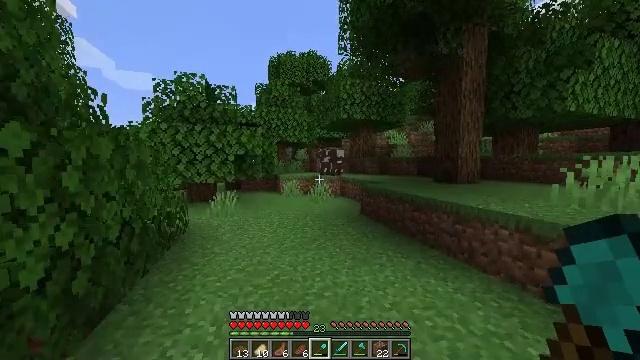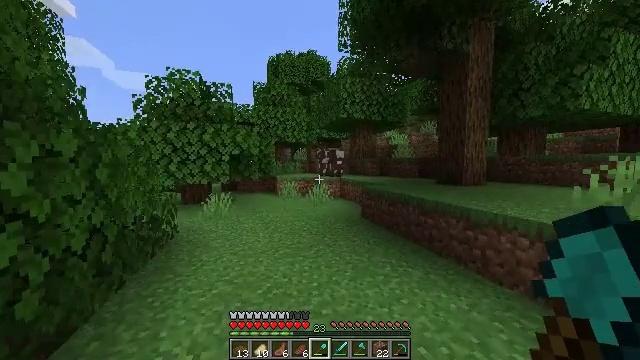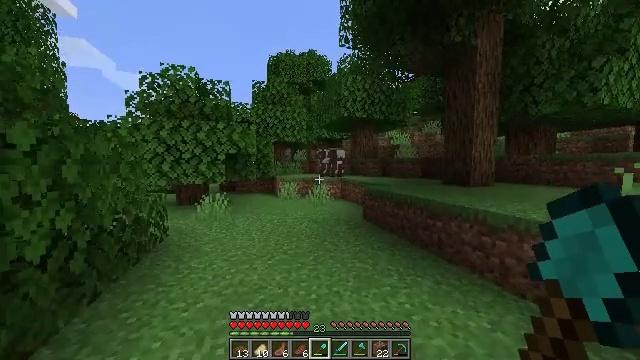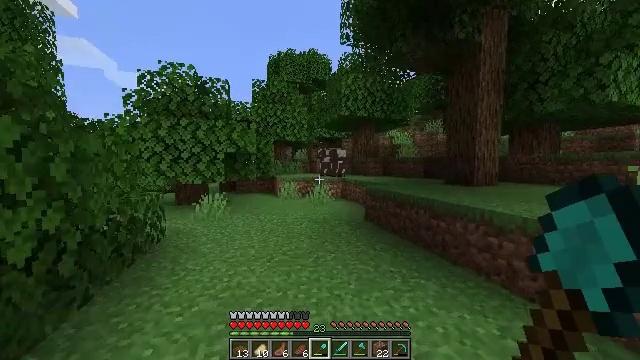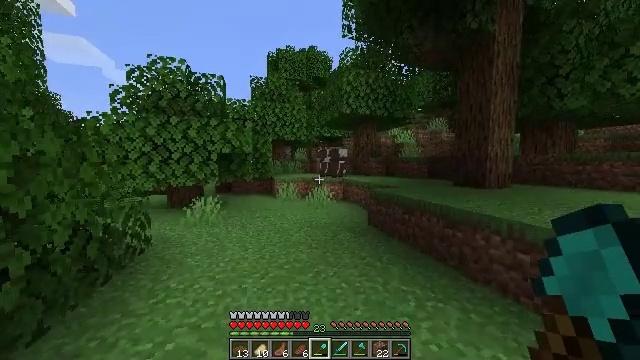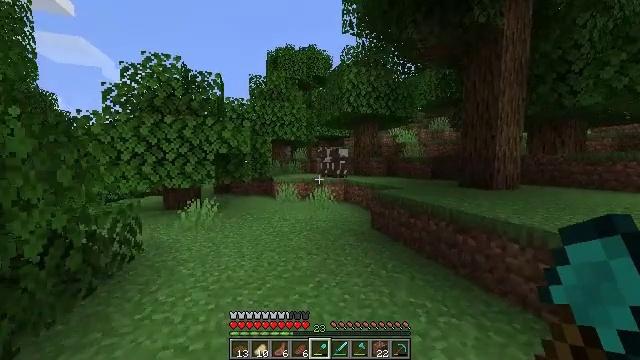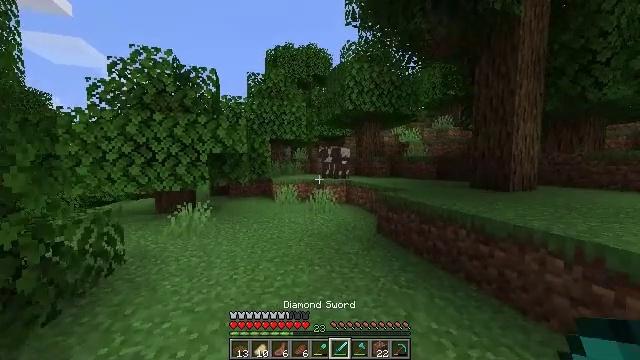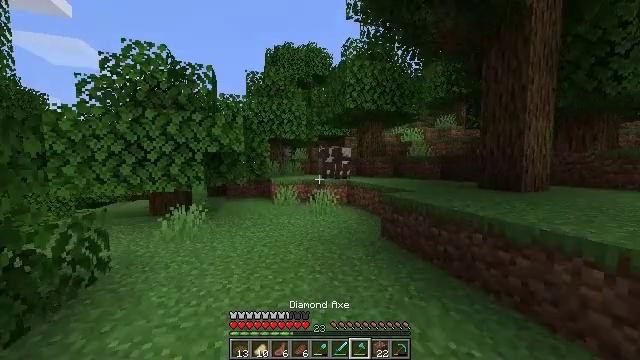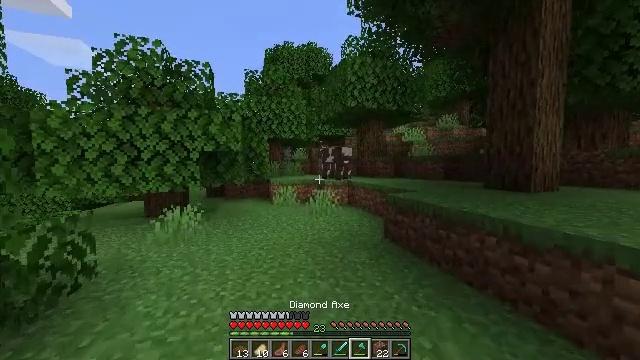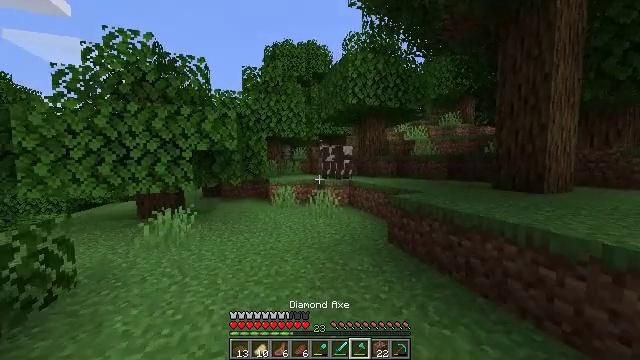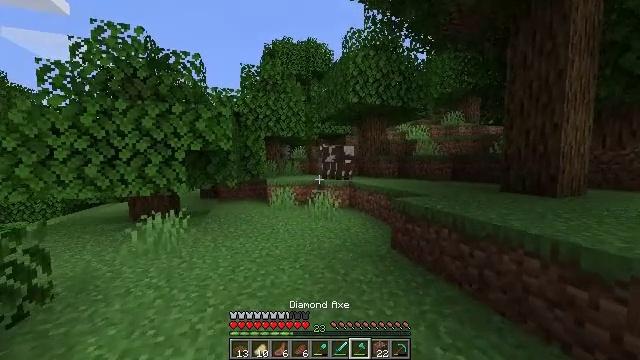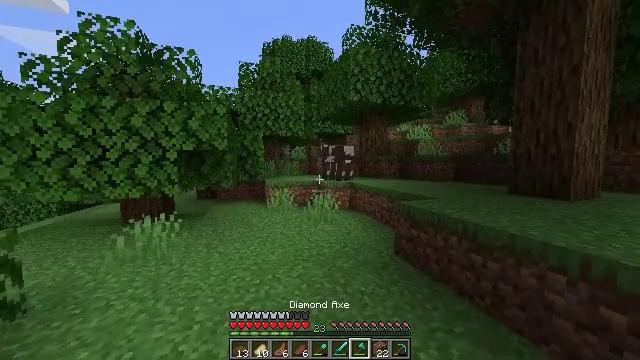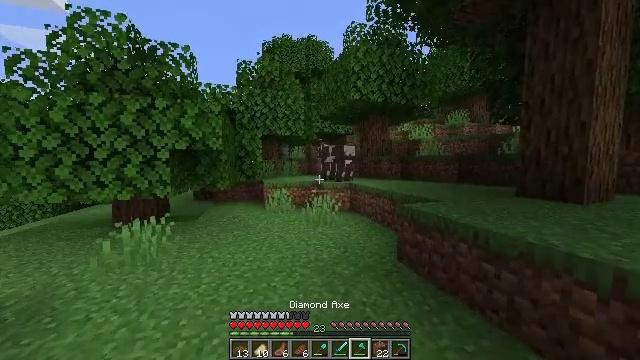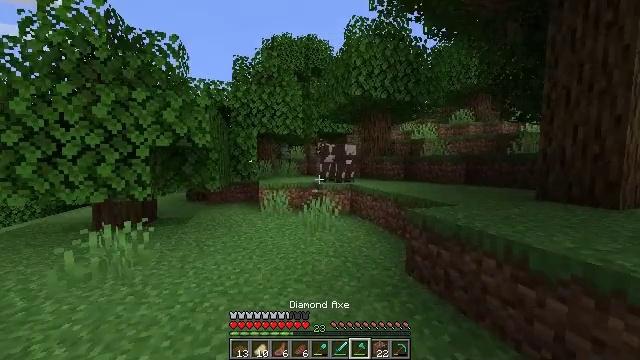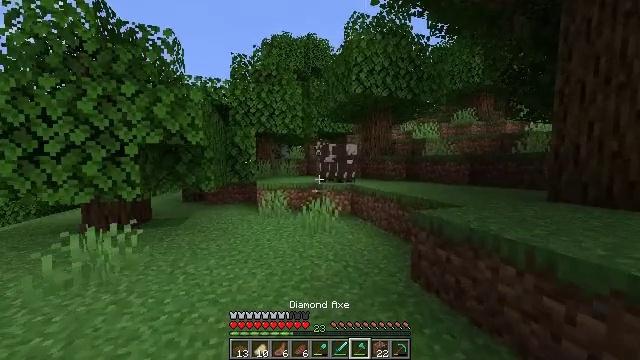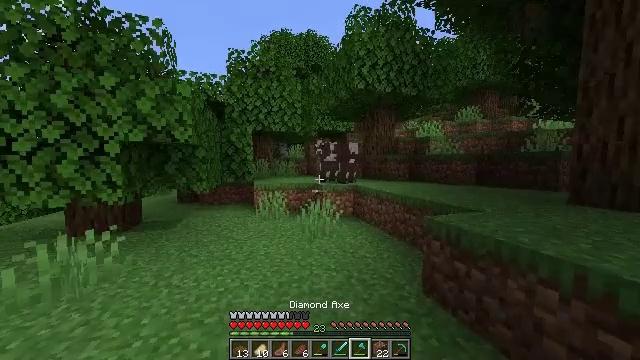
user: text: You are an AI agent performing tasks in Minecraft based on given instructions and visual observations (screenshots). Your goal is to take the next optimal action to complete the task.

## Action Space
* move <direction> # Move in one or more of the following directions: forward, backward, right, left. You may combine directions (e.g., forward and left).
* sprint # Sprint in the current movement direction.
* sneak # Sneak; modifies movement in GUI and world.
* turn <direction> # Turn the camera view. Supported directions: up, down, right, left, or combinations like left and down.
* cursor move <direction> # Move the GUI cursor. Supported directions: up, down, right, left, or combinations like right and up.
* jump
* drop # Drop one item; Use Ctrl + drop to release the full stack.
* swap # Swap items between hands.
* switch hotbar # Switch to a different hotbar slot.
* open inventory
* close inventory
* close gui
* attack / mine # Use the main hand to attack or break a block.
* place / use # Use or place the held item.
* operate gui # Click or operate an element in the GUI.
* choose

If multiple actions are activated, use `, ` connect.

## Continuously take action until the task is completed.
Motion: motion action
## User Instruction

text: Combat the cow.
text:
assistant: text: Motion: move forward
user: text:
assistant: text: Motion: move forward
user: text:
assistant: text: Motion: move forward
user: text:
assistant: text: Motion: move forward
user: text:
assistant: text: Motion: move forward
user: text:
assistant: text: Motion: move forward
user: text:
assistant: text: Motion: move forward
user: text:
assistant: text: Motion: move forward
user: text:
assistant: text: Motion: move forward
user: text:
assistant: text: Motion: move forward
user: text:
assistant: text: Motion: move forward
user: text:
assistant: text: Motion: move forward
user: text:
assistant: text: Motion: move forward
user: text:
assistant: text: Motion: move forward
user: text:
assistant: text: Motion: move forward
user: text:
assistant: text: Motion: move forward
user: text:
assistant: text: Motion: move forward
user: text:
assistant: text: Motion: move forward
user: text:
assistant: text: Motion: move forward
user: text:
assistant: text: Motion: move forward
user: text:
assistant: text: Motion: move forward
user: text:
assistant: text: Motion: move forward
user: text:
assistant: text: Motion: move forward, turn right
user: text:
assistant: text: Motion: move forward
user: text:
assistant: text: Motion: move forward
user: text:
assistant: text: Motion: move forward
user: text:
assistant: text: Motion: move forward, turn right
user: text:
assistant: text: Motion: move forward, turn right
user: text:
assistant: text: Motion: move forward
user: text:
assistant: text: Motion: move forward, jump